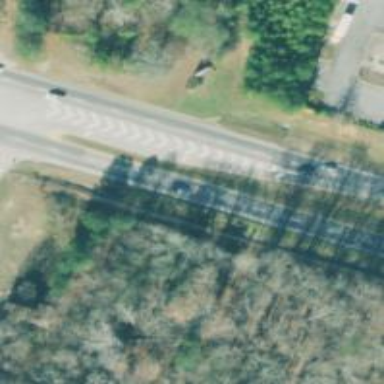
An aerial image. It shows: Asphalt road designated as trunk highway.